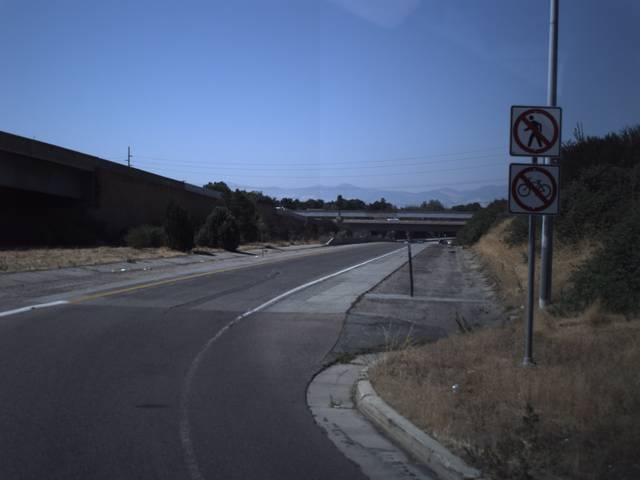
Region: United States
Coordinates: 40.631, -111.863